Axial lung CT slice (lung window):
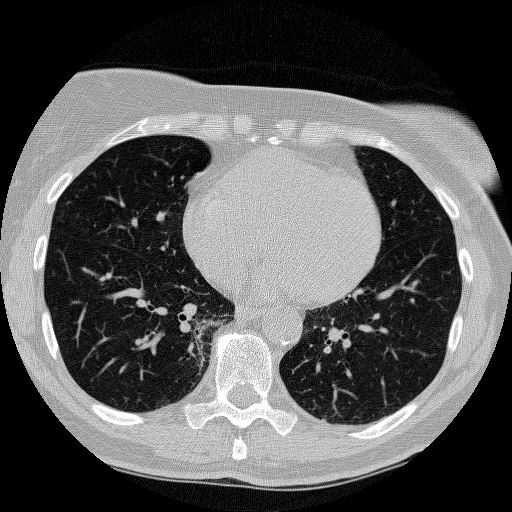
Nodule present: no